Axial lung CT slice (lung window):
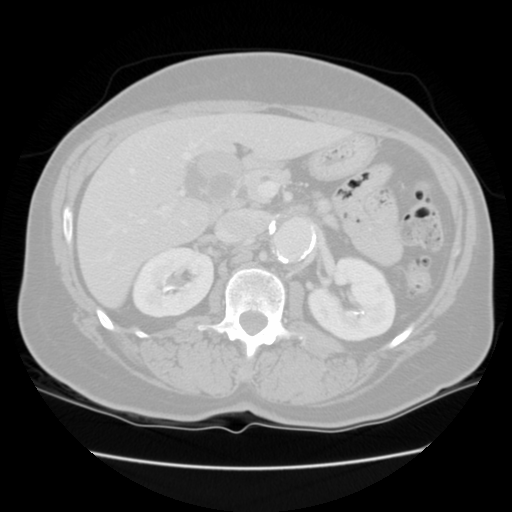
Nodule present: no